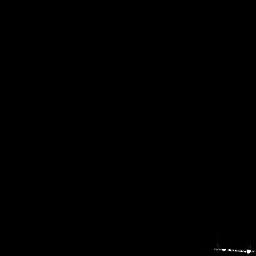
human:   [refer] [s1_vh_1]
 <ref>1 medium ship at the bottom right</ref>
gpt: <box>[[82, 94, 99, 99, 0]]</box>